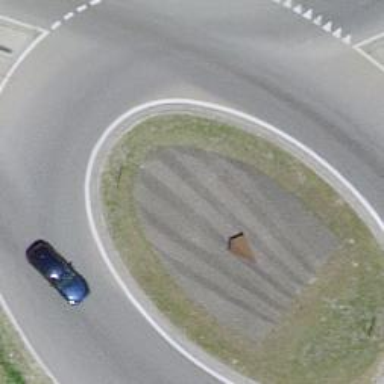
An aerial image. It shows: Roundabout on trunk highway.